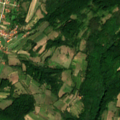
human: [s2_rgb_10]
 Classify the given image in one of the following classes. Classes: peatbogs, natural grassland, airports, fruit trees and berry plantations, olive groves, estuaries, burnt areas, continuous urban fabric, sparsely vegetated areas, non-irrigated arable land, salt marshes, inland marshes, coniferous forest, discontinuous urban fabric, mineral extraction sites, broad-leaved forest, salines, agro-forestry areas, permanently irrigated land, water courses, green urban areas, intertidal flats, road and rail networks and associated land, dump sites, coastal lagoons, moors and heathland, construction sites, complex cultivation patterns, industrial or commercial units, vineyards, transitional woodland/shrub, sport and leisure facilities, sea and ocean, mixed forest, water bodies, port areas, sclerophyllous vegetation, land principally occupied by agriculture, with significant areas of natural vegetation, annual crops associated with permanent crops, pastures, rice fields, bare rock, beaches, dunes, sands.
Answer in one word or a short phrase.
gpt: complex cultivation patterns, land principally occupied by agriculture, with significant areas of natural vegetation, broad-leaved forest